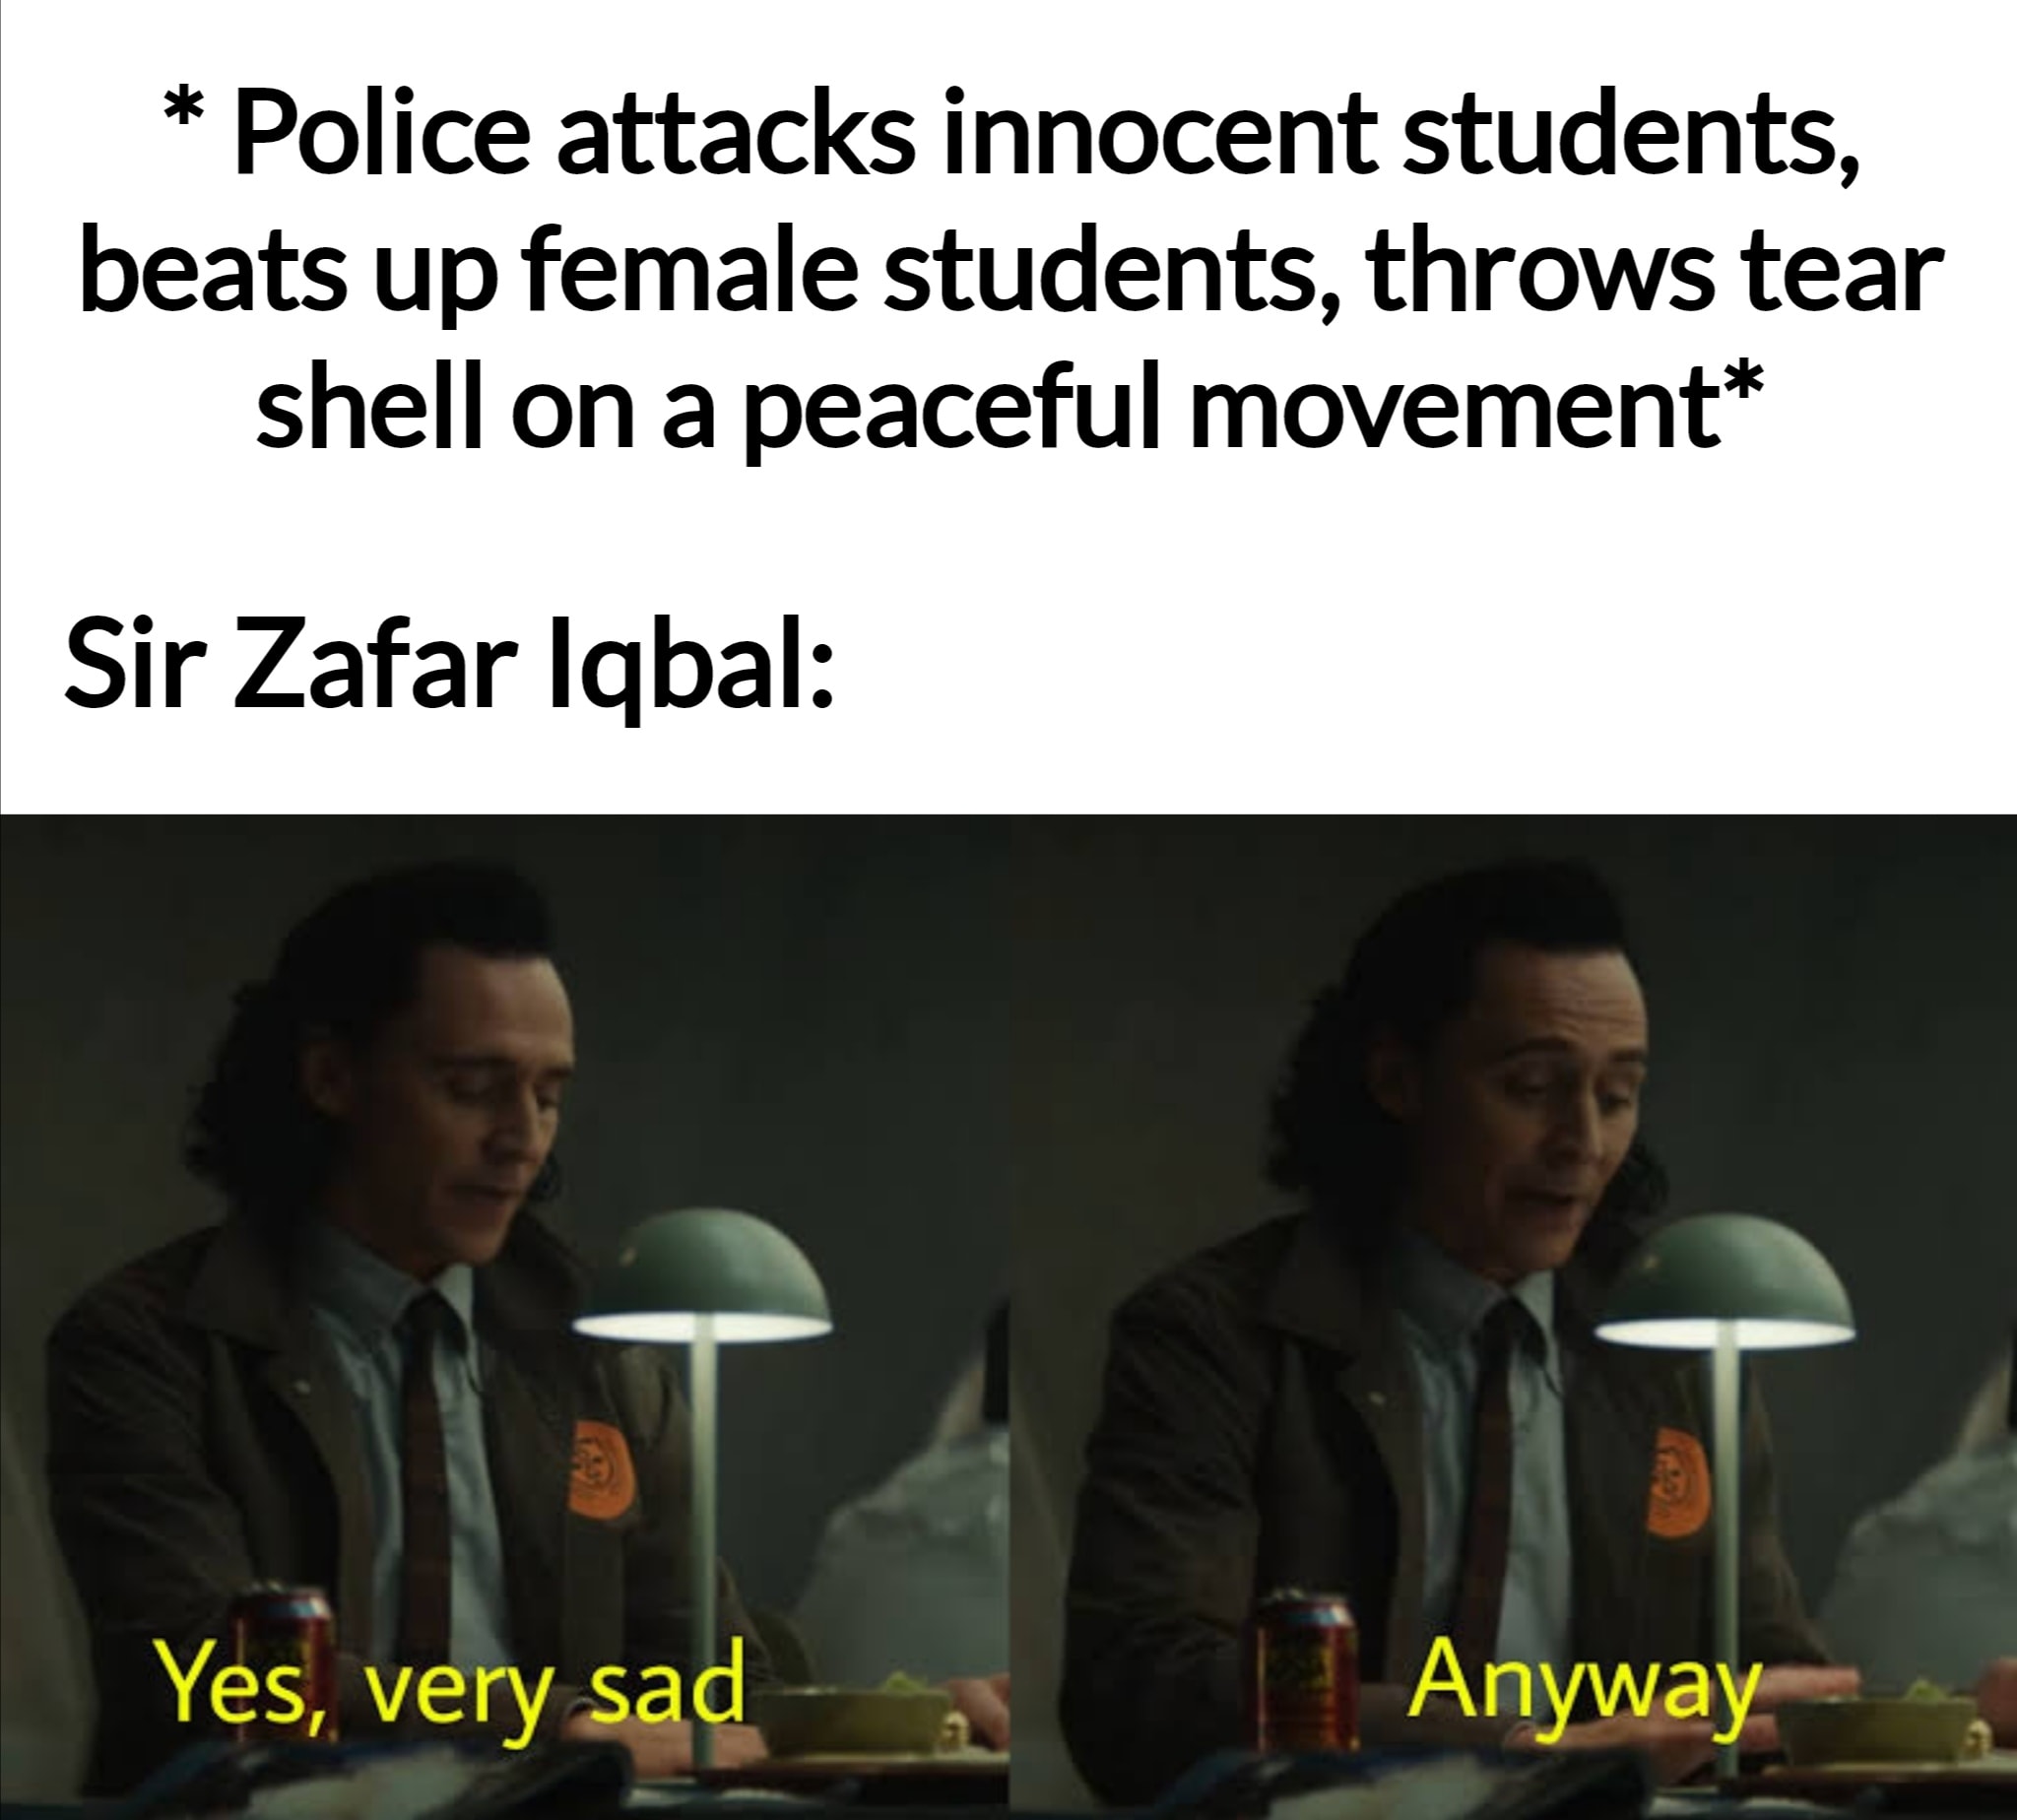
Caption: *Police attacks innocent students, beats up female students, throws tear shell on a peaceful movement*   Sir Zafar Iqbal:    Yes, very sad   Anyway
Label: hate